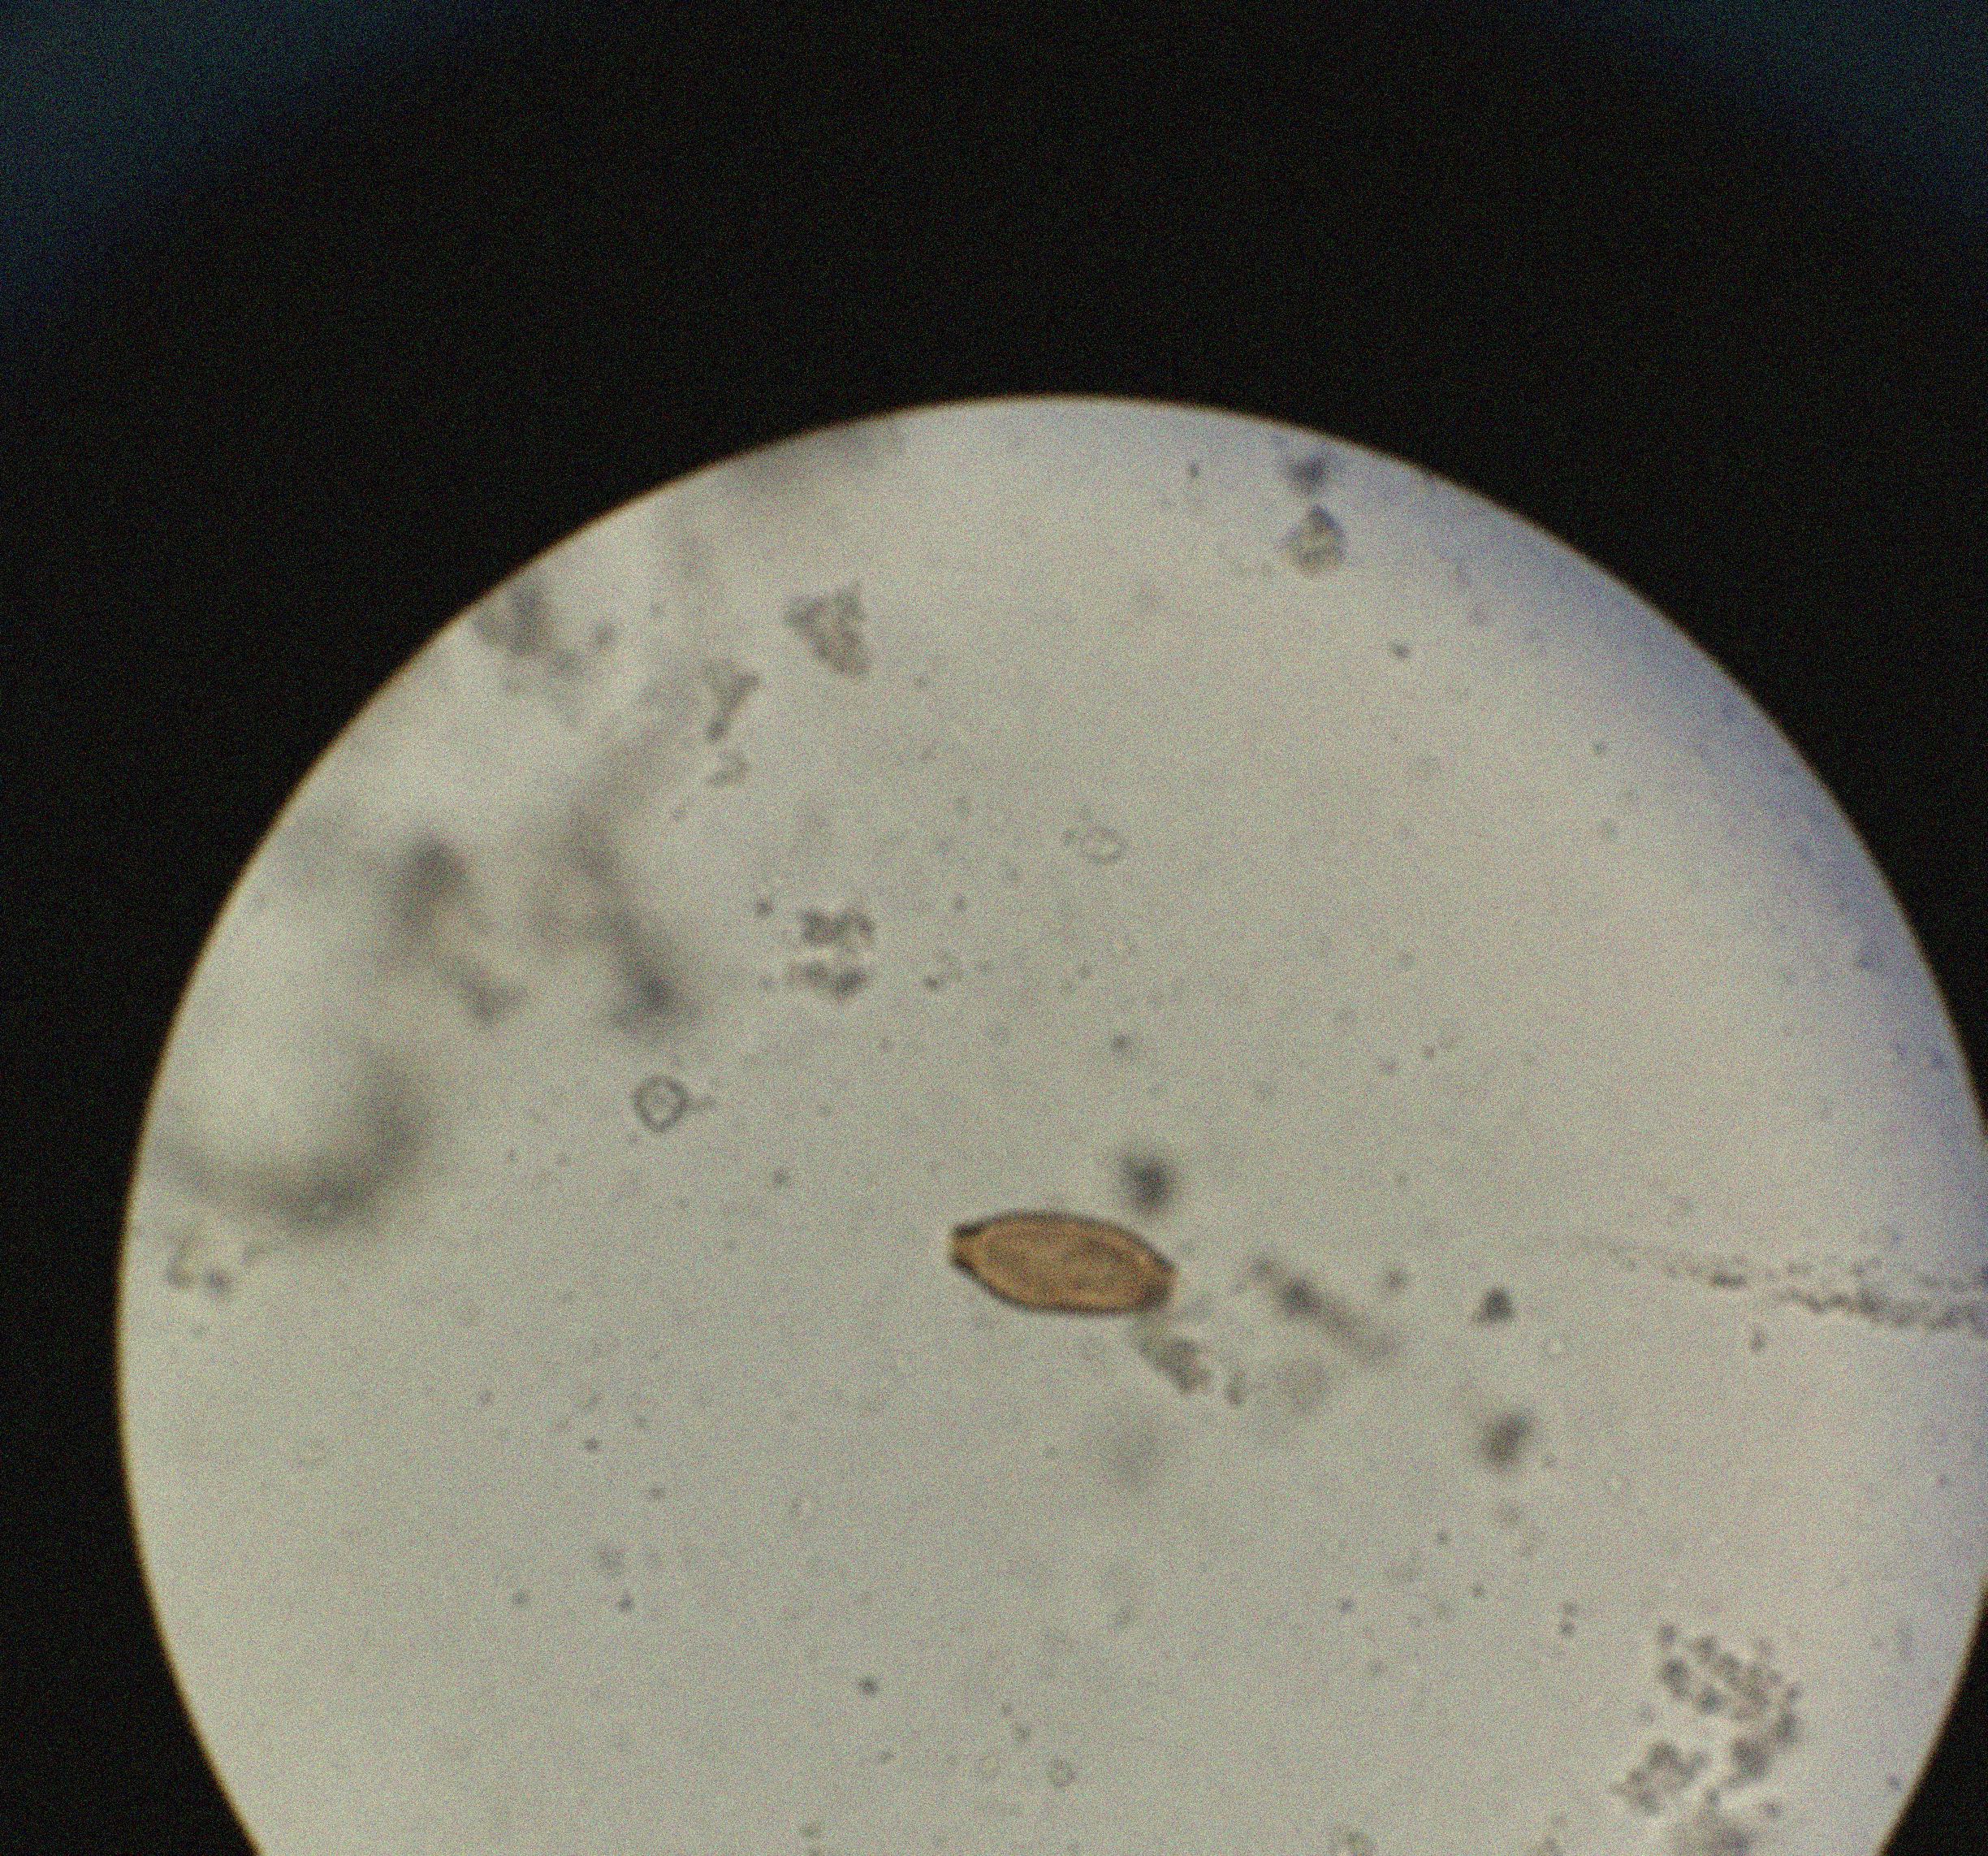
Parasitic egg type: Trichuris trichiura